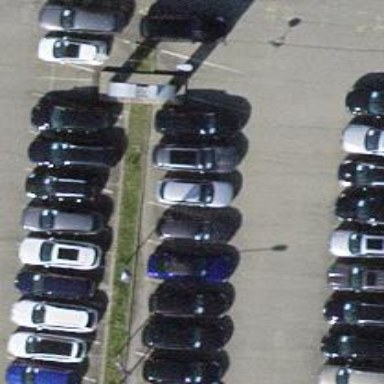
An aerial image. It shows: Car shop.